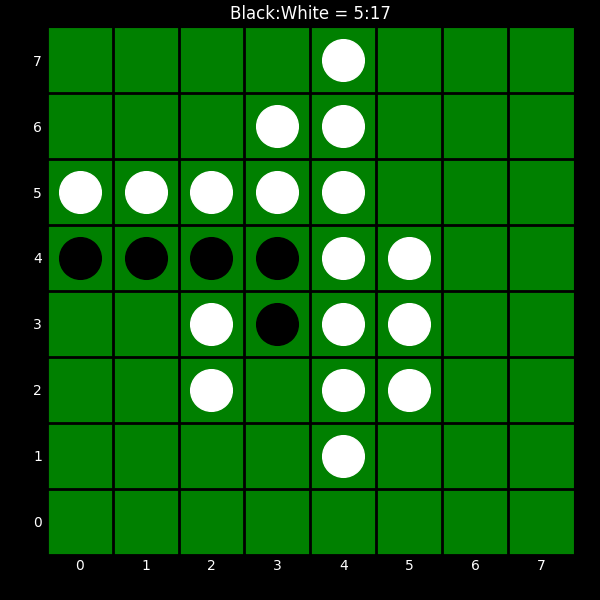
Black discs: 5
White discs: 17